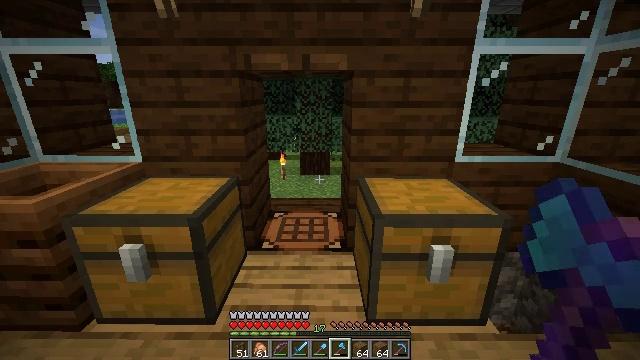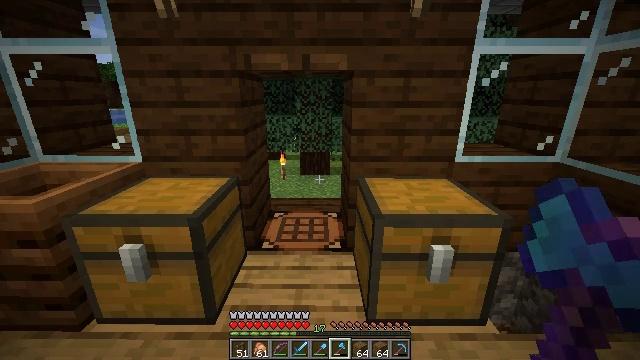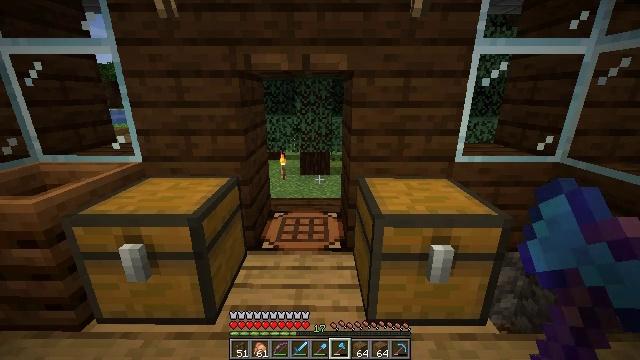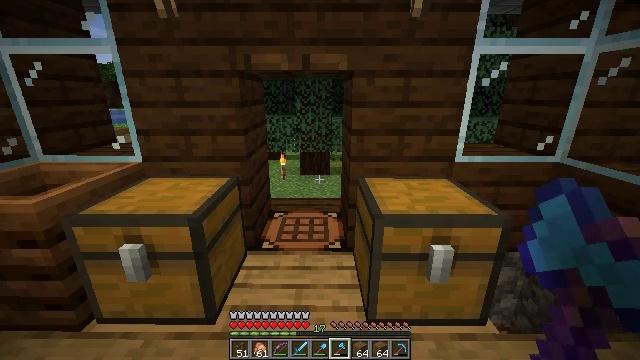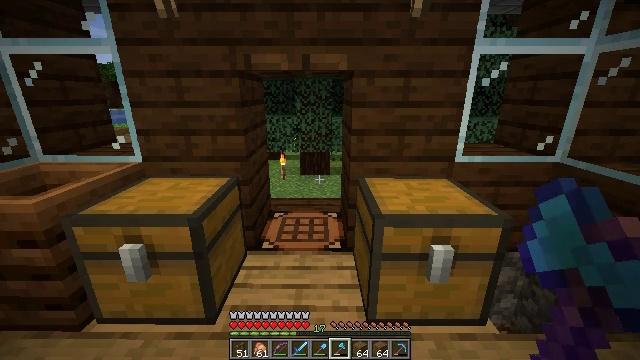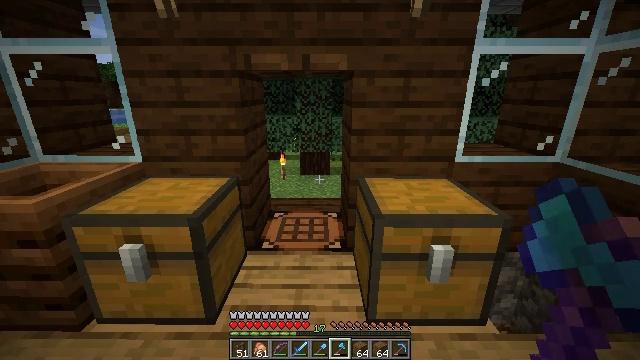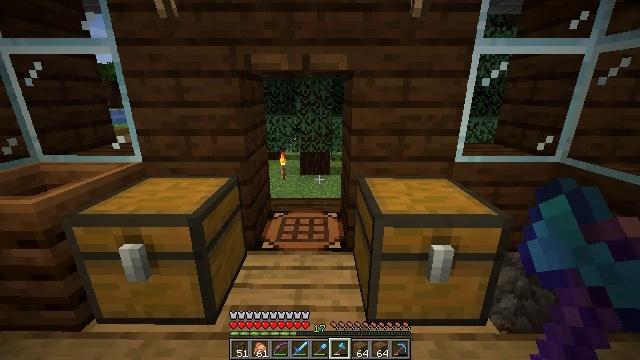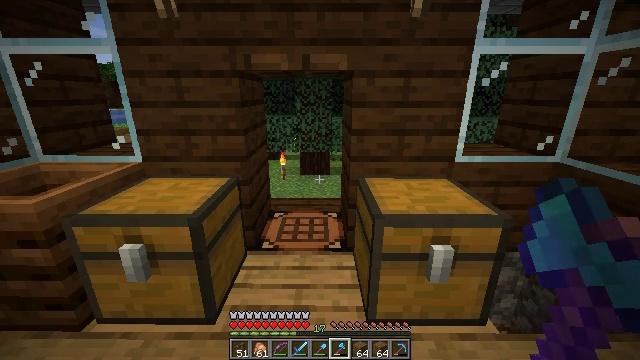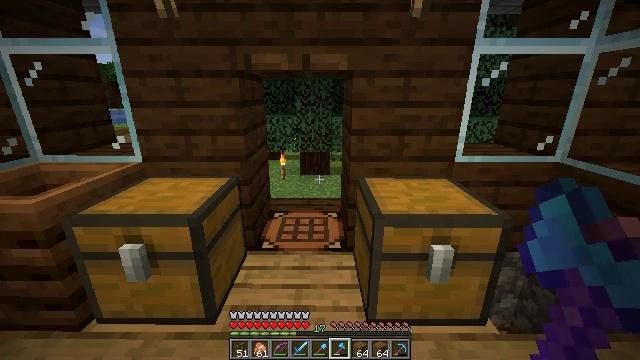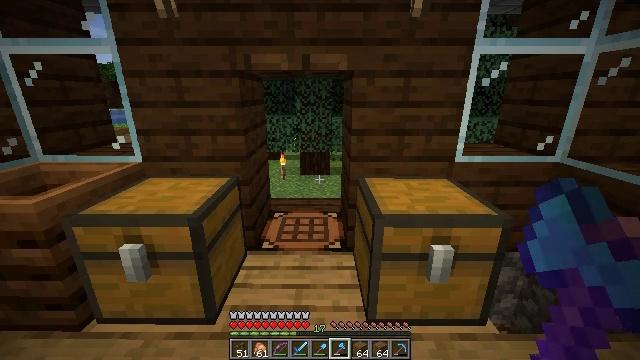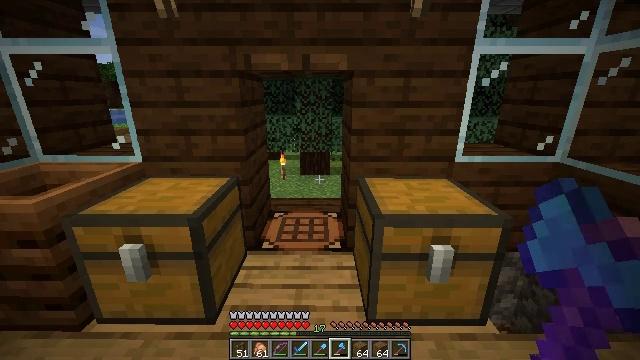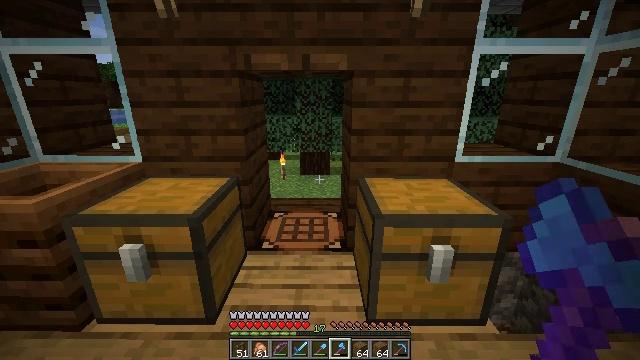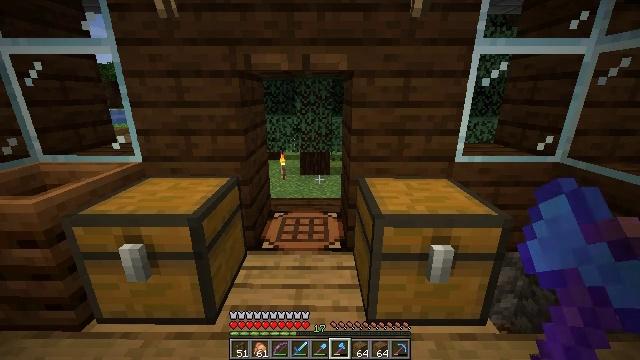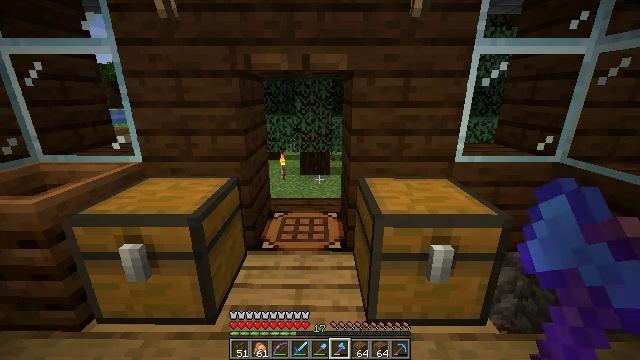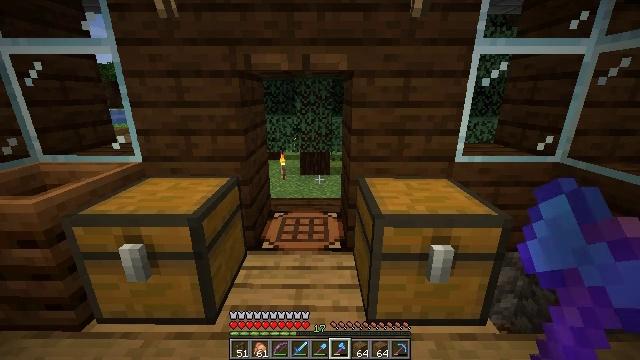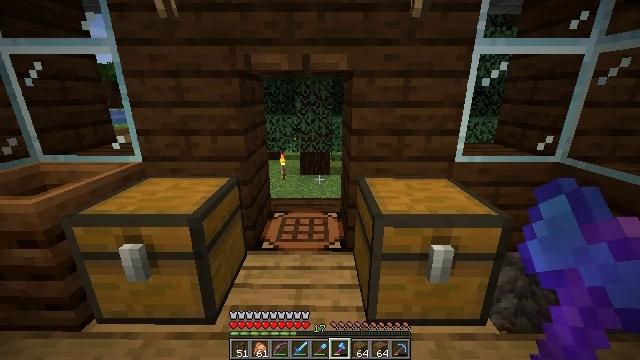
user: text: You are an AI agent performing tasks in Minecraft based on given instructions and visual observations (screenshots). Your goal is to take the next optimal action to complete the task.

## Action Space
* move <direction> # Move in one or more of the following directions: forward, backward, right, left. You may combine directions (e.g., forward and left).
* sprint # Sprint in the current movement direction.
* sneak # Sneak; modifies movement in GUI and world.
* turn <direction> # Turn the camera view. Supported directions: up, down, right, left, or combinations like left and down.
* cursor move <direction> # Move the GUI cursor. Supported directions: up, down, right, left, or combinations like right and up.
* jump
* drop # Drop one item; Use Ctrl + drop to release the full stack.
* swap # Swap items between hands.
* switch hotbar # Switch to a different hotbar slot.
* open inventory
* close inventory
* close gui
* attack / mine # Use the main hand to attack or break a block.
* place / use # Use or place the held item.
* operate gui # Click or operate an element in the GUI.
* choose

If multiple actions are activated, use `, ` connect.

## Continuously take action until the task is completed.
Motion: motion action
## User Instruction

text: Mine the spruce fence.
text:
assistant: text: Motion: no_op
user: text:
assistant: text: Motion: no_op
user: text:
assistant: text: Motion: no_op
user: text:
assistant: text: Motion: no_op
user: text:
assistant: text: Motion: no_op
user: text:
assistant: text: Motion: no_op
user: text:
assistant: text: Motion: no_op
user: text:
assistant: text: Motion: no_op
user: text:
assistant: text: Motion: no_op
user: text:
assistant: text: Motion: no_op
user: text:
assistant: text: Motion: no_op
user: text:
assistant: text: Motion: no_op
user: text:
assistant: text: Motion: no_op
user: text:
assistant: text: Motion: no_op
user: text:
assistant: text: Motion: no_op
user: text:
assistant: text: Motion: no_op
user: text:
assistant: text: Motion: no_op
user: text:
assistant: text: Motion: no_op
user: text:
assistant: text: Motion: no_op
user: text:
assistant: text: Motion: no_op
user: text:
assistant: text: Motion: no_op
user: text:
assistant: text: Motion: no_op
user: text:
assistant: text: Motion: no_op
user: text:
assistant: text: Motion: no_op
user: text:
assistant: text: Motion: no_op
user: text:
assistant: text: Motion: no_op
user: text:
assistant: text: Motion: no_op
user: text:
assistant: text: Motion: no_op
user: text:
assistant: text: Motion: no_op
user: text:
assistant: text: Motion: no_op